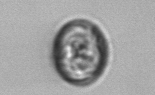
Label: Thalassiosira